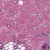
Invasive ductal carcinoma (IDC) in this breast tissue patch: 0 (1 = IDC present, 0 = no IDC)